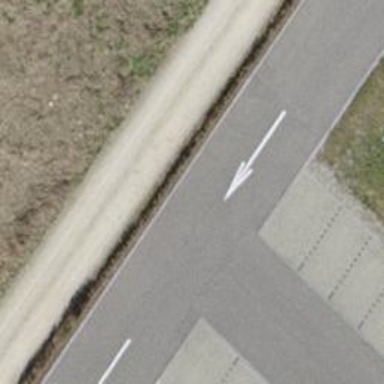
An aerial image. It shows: Asphalt parking aisle off service road.